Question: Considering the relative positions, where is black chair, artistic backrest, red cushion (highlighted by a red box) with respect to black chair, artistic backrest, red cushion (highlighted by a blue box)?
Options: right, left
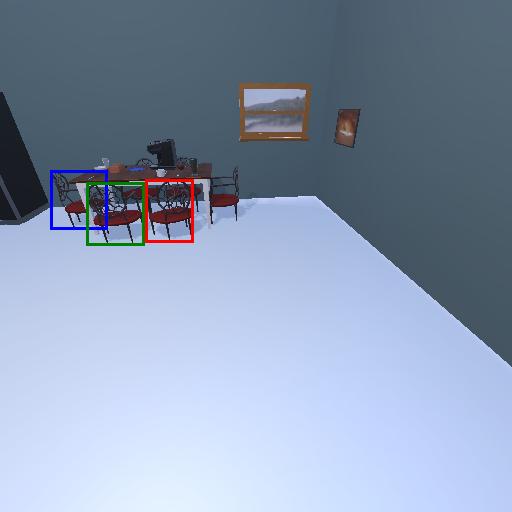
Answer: right